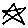
Label: star